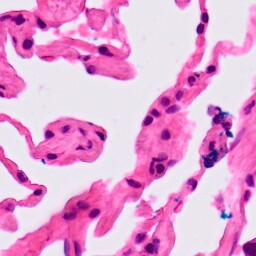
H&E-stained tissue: Lung